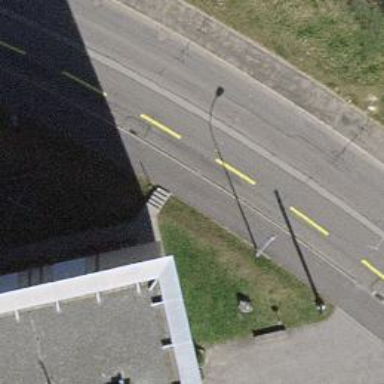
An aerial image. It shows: Set of steps on the road.